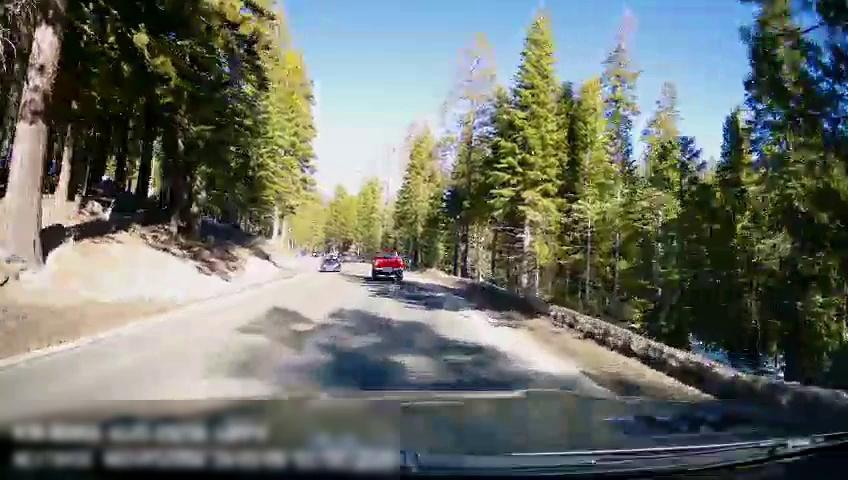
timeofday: Day
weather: Sunny
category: Drivable Space
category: Vehicles | Car
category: Vehicles | Car
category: Vehicles | Truck
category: Lanes | Opposite Lane